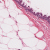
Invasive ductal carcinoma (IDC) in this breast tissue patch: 0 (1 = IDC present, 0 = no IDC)